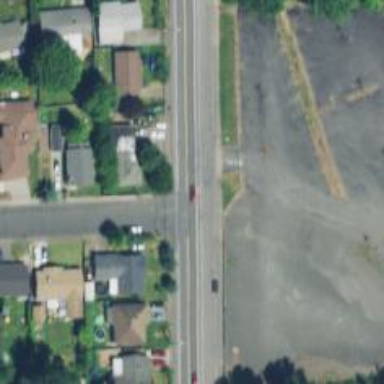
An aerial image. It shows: Secondary road with sidewalk on the left.